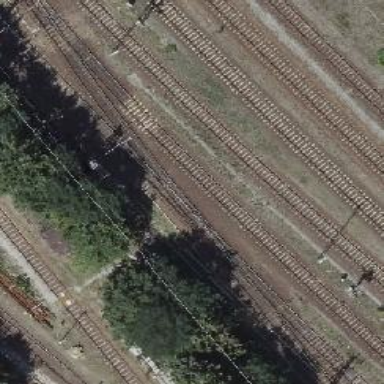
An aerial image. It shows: Railway switch.